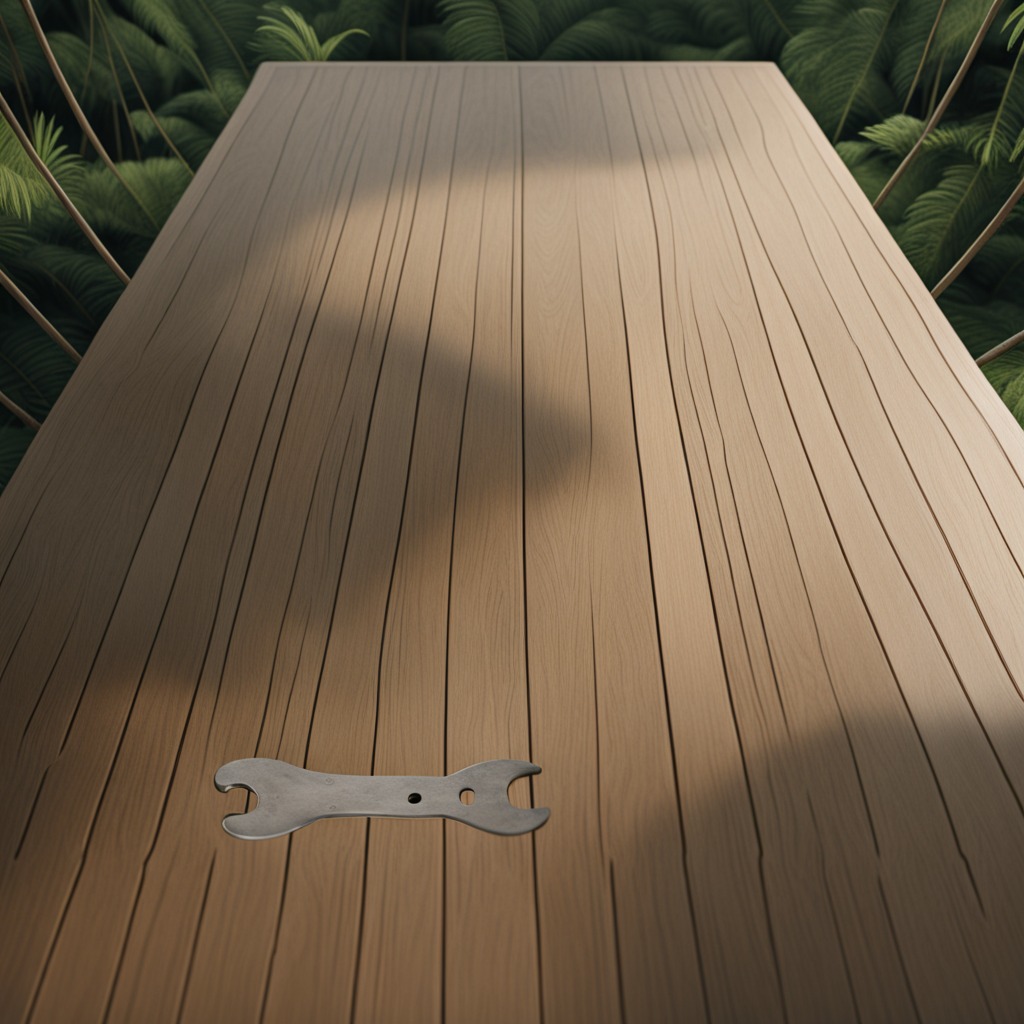
An wrench lies on a wooden table inside a jungle field workshop tent.